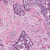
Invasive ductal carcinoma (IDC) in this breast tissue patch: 1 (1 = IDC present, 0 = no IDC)